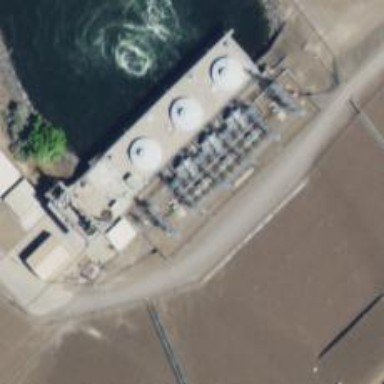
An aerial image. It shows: Hydro power generator utilizing water-storage as its method.